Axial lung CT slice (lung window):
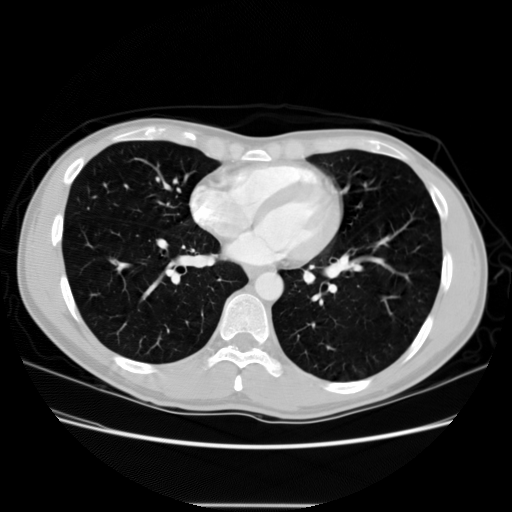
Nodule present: no